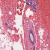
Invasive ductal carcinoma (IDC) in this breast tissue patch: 0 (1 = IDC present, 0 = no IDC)